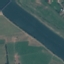
Land use / land cover class: River